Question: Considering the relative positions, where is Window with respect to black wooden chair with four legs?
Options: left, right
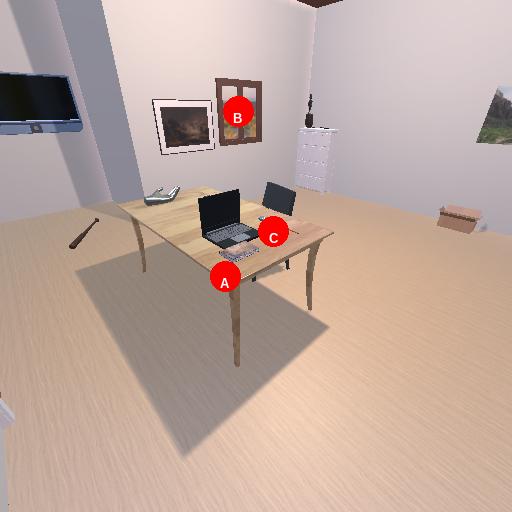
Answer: left